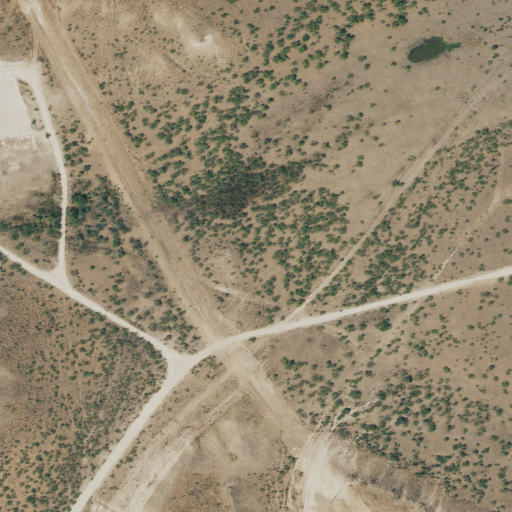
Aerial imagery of valley in Texas named Seminole Draw containing shrub, open development, herbaceous wetlands, low intensity development, and medium intensity development